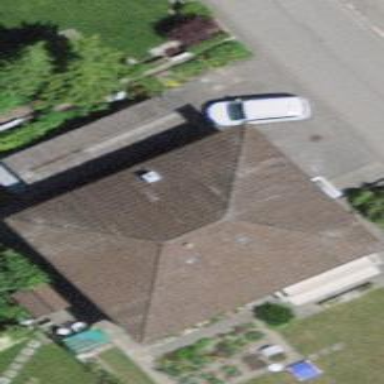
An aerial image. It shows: Garage building.